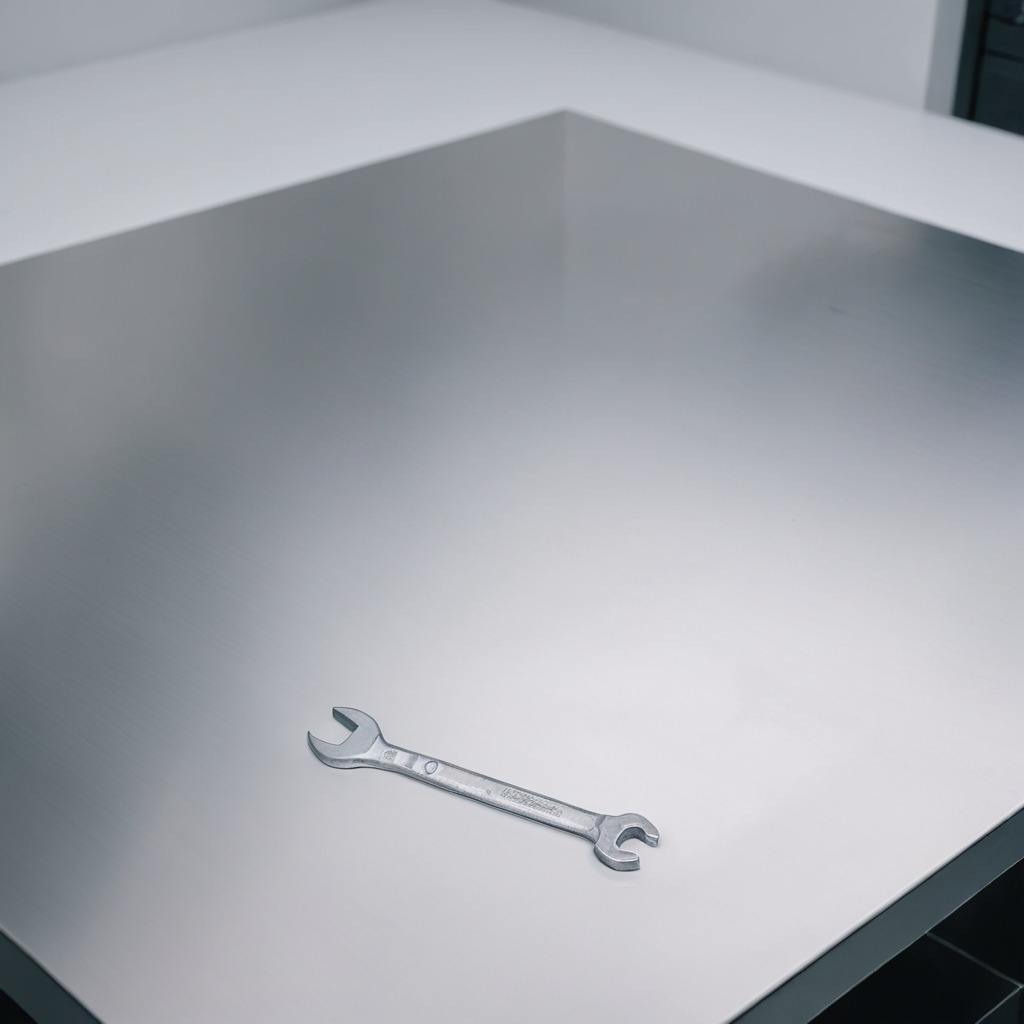
An wrench is lying on the stainless steel table in a high-end prototyping lab.